Field crop: maize
Growth stage: 1
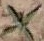
Species: atriplex